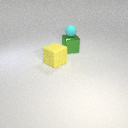
large yellow rubber cube in front of large green metal cube